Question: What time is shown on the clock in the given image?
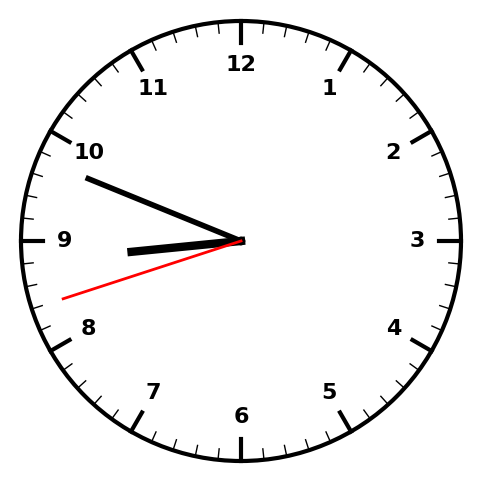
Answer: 08:48:42